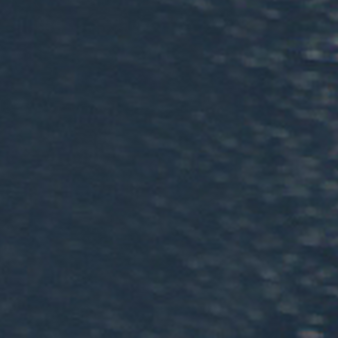
Label: other